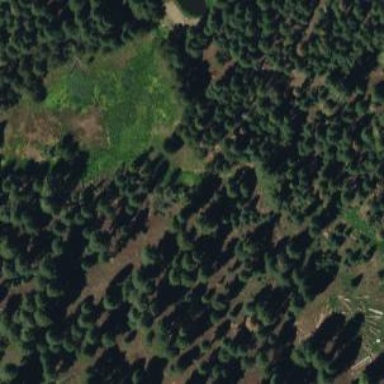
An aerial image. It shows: Wet meadow with woodland vegetation.